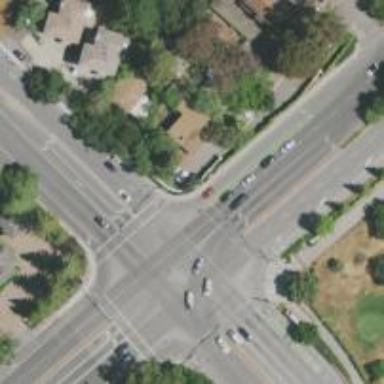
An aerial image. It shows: Marked crossing on footway.